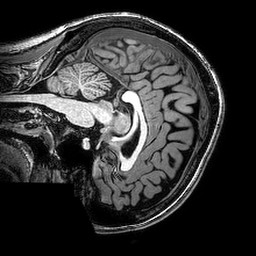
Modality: T1w
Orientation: sagittal
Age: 24
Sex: female
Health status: healthy
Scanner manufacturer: philips
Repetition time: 0.008183 s
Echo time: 0.00376 s